Aerial crown-view tile of a tropical tree (Barro Colorado Island, Panama), acquired 20240813:
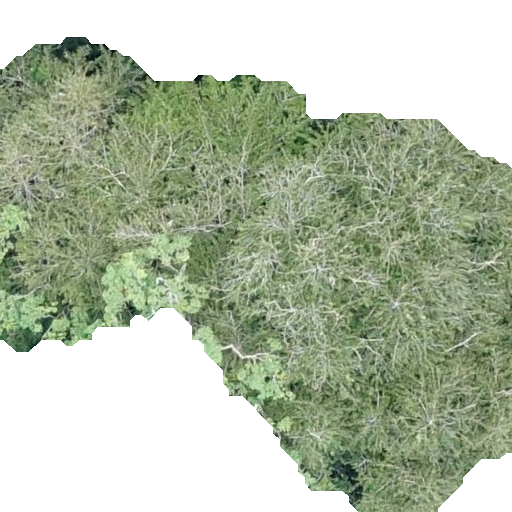
Species: Quararibea pterocalyx
GBIF accepted scientific name: Quararibea pterocalyx
Crown area: 291.934 m²